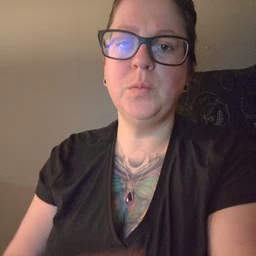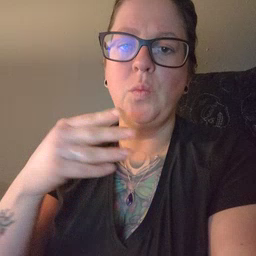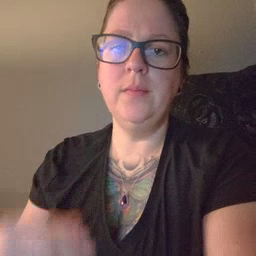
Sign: story